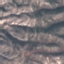
Land use / land cover class: HerbaceousVegetation